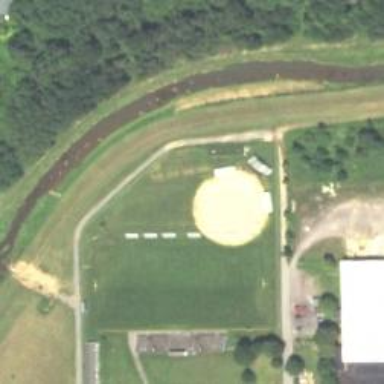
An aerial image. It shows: Baseball pitch for leisure and sports activities.